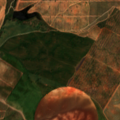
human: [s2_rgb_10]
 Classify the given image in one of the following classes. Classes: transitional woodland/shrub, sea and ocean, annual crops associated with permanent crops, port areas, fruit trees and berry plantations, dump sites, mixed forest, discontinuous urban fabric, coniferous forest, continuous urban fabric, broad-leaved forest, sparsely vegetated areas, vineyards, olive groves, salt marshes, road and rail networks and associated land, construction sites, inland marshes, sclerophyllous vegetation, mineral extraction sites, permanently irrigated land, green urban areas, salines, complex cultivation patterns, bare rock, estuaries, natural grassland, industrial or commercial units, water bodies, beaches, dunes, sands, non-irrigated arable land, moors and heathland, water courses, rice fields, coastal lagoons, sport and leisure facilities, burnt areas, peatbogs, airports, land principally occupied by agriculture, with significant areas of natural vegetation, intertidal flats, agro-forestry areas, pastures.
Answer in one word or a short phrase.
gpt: continuous urban fabric